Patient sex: M
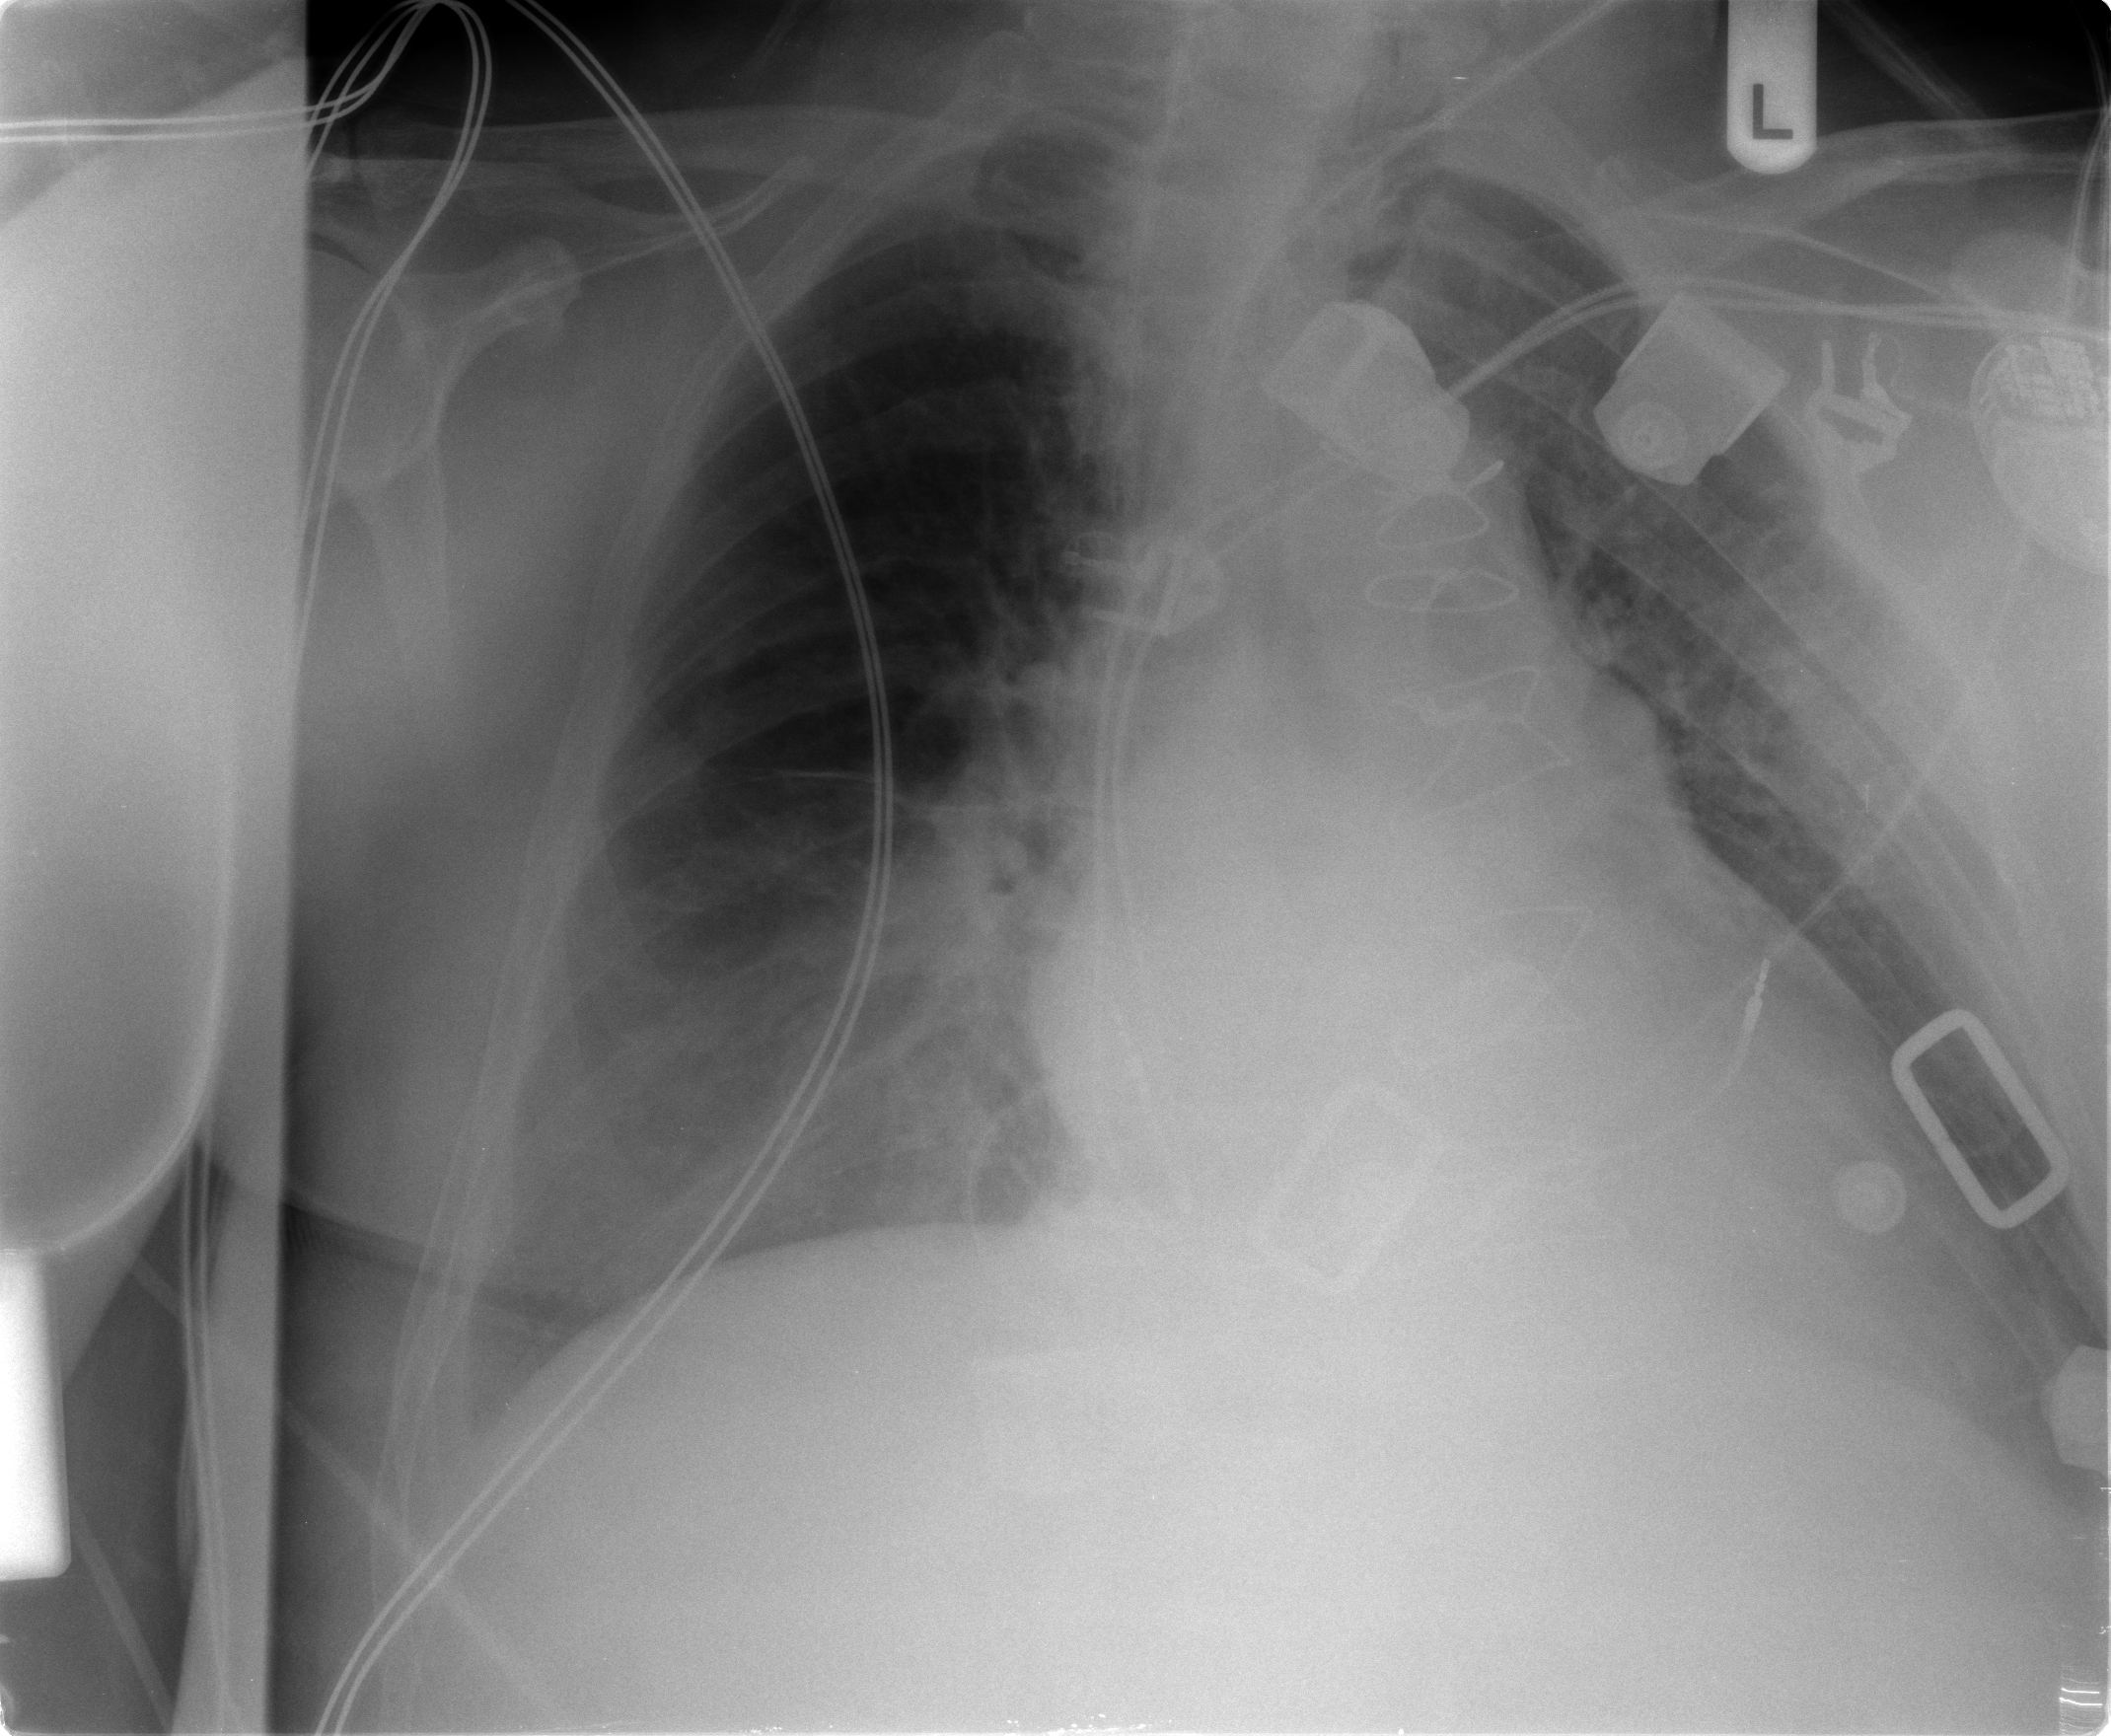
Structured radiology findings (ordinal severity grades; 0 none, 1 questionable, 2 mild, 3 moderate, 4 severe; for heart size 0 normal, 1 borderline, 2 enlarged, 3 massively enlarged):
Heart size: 2
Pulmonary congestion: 2
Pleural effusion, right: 0
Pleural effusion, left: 1
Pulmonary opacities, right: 0
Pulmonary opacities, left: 0
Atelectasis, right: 1
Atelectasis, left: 1